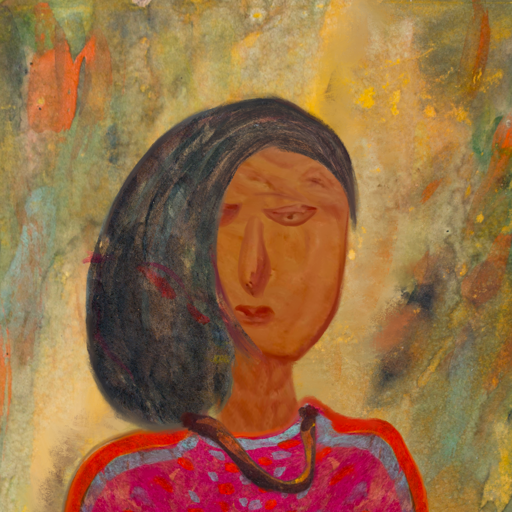
Background: Comrade, Head And Neck Front: Pious_Lady, Face Front: Pious_Lady, Bust: Sisters, Hair Front: Gypsy_Mother, Head Accessory: Blank, Second Necklace: Comrade, Necklace: Blank, Baby: Blank